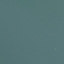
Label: SeaLake